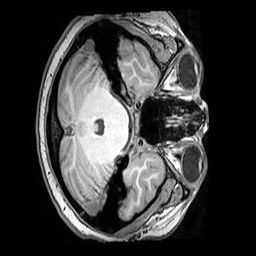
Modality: T1w
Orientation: axial
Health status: healthy
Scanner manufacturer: philips
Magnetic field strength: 3 T
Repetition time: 0.007326 s
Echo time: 0.003268 s